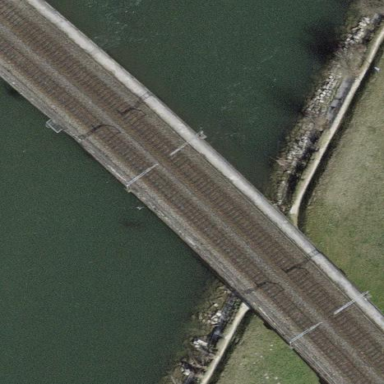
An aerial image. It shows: Beam bridge made by humans.